Question: I have an apps called FAQ I am using django-vanilla-views, this apps was working but I got an error like in title above but the body description of the error say:

Here is the codes:
'''
from django.db import models
# Create your models here.
from autoslug import AutoSlugField
from taggit.managers import TaggableManager
class QuestionType(models.Model):
title = models.CharField(max_length=255, unique=True)
slug = AutoSlugField(populate_from='title', unique=True, max_length=255, blank=False)
def __unicode__(self):
return u"%s " % (self.title)
class Question(models.Model):
title = models.CharField(max_length=255)
description = models.TextField()
slug = AutoSlugField(populate_from='title', max_length=255, unique=True, blank=False)
category = models.OneToOneField('QuestionType', blank=False, related_name='question')
tags = TaggableManager()
def __unicode__(self):
return "%s. %s " % (self.title, self.category)
from .models import Question from vanilla import CreateView, DeleteView, UpdateView, ListView from django.core.urlresolvers import reverse_lazy
# Create your views here.
class QuestionList(ListView):
model = Question
template_name = "faq/question_list.jade"
class CreateQuestion(CreateView):
model = Question
template_name = "faq/question.jade"
success_url = reverse_lazy('question_list')
class EditQuestion(UpdateView):
model = Question
template_name = 'faq/question_list.jade'
success_url = reverse_lazy('question_list')
class DeleteQuestion(DeleteView):
model = Question
success_url = reverse_lazy('delete_question')
from django.conf.urls import patterns, url
from .views import QuestionList, CreateQuestion, EditQuestion, DeleteQuestion
urlpatterns = patterns(
'',
# URL pattern for the
url(regex=r'^faq/$', view=QuestionList.as_view(), name='question_list'),
url(regex=r'^faq/create/$', view=CreateQuestion.as_view(), name='create_question'),
url(regex=r'^faq/edit/(?P<pk>\d+)/$', view=EditQuestion.as_view(), name='edit_question'),
url(regex=r'^faq/delete/(?P<pk>\d+)/$', view=DeleteQuestion.as_view(), name='delete_question'),
)
from vanilla import TemplateView
class HomePageView(TemplateView):
template_name = "pages/home.jade"
class TermsPageView(TemplateView):
template_name = "templates/question_list.jade"
pass
'''
configuration/urls.py
'''
from django.conf import settings
from django.conf.urls import patterns, include, url
from django.conf.urls.static import static
from django.contrib import admin
admin.autodiscover()
urlpatterns = patterns('',
url(r'', include('apps.pages.urls')),
url(r'', include('apps.faq.urls')),
url(r'^admin/', include(admin.site.urls)),
) + static(settings.MEDIA_URL, document_root=settings.MEDIA_ROOT)
'''
base.jade
'''
.collapse.navbar-collapse
ul.nav.navbar-nav.pull-left
{% url 'home' as home %}
{% if request.path == home %}
li.active
a(href="{% url 'home' %}") {% blocktrans %}Home{% endblocktrans %}
{% else %}
li
a(href="{% url 'home' %}") {% blocktrans %}Home{% endblocktrans %}
{% endif %}
{% url 'about' as about %}
{% if request.path == about %}
li.active
a(href="{% url 'about' %}") {% blocktrans %}About us{% endblocktrans %}
{% else %}
li
a(href="{% url 'about' %}") {% blocktrans %}About us{% endblocktrans %}
{% endif %}
{% url 'contact' as contact %}
{% if request.path == contact %}
li.active
a(href="{% url 'contact' %}") {% blocktrans %}contact{% endblocktrans %}
{% else %}
li
a(href="{% url 'contact' %}") {% blocktrans %}contact{% endblocktrans %}
{% endif %}
{% url 'faq' as faq %}
{% if request.path == faq %}
li.active
a(href="{% url 'question_list' %}") {% blocktrans %}FAQ{% endblocktrans %}
{% else %}
li
a(href="{% url 'question_list' %}") {% blocktrans %}FAQ{% endblocktrans %}
{% endif %}
{% if request.user.is_staff %}
li
a(href="{% url 'admin:index' %}") {% blocktrans %}Admin{% endblocktrans %}
{% endif %}
'''
The error is about regex which is not clear why was working and now an error display!!
Need some help
Thanks
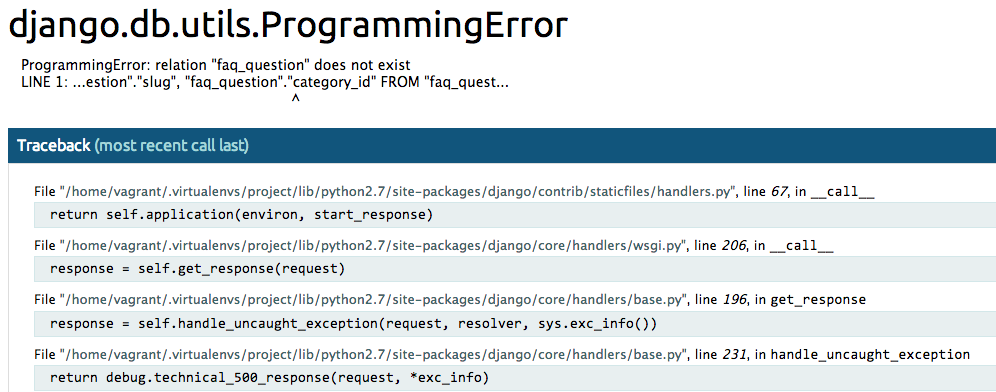
Answer: You need to specify 'pk' parameter for 'delete_question' url. Something like this should work:
'''
class DeleteQuestion(DeleteView):
model = Question
def get_success_url(self):
return reverse('delete_question', kwargs={'pk': self.object.pk})
'''
But yes, why do you want DeleteView to redirect to itself after deletion?